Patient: sex M, age 58
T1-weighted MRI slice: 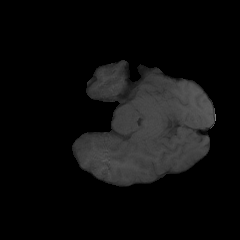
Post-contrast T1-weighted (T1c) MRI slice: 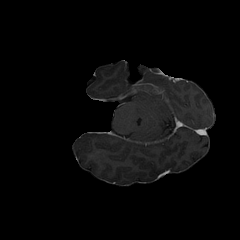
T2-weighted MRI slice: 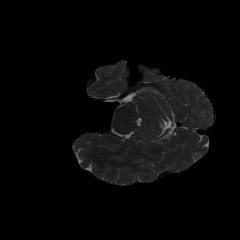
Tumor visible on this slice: no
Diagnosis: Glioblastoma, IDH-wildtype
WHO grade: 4